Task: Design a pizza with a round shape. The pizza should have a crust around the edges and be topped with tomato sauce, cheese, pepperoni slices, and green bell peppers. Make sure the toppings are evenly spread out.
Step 146:
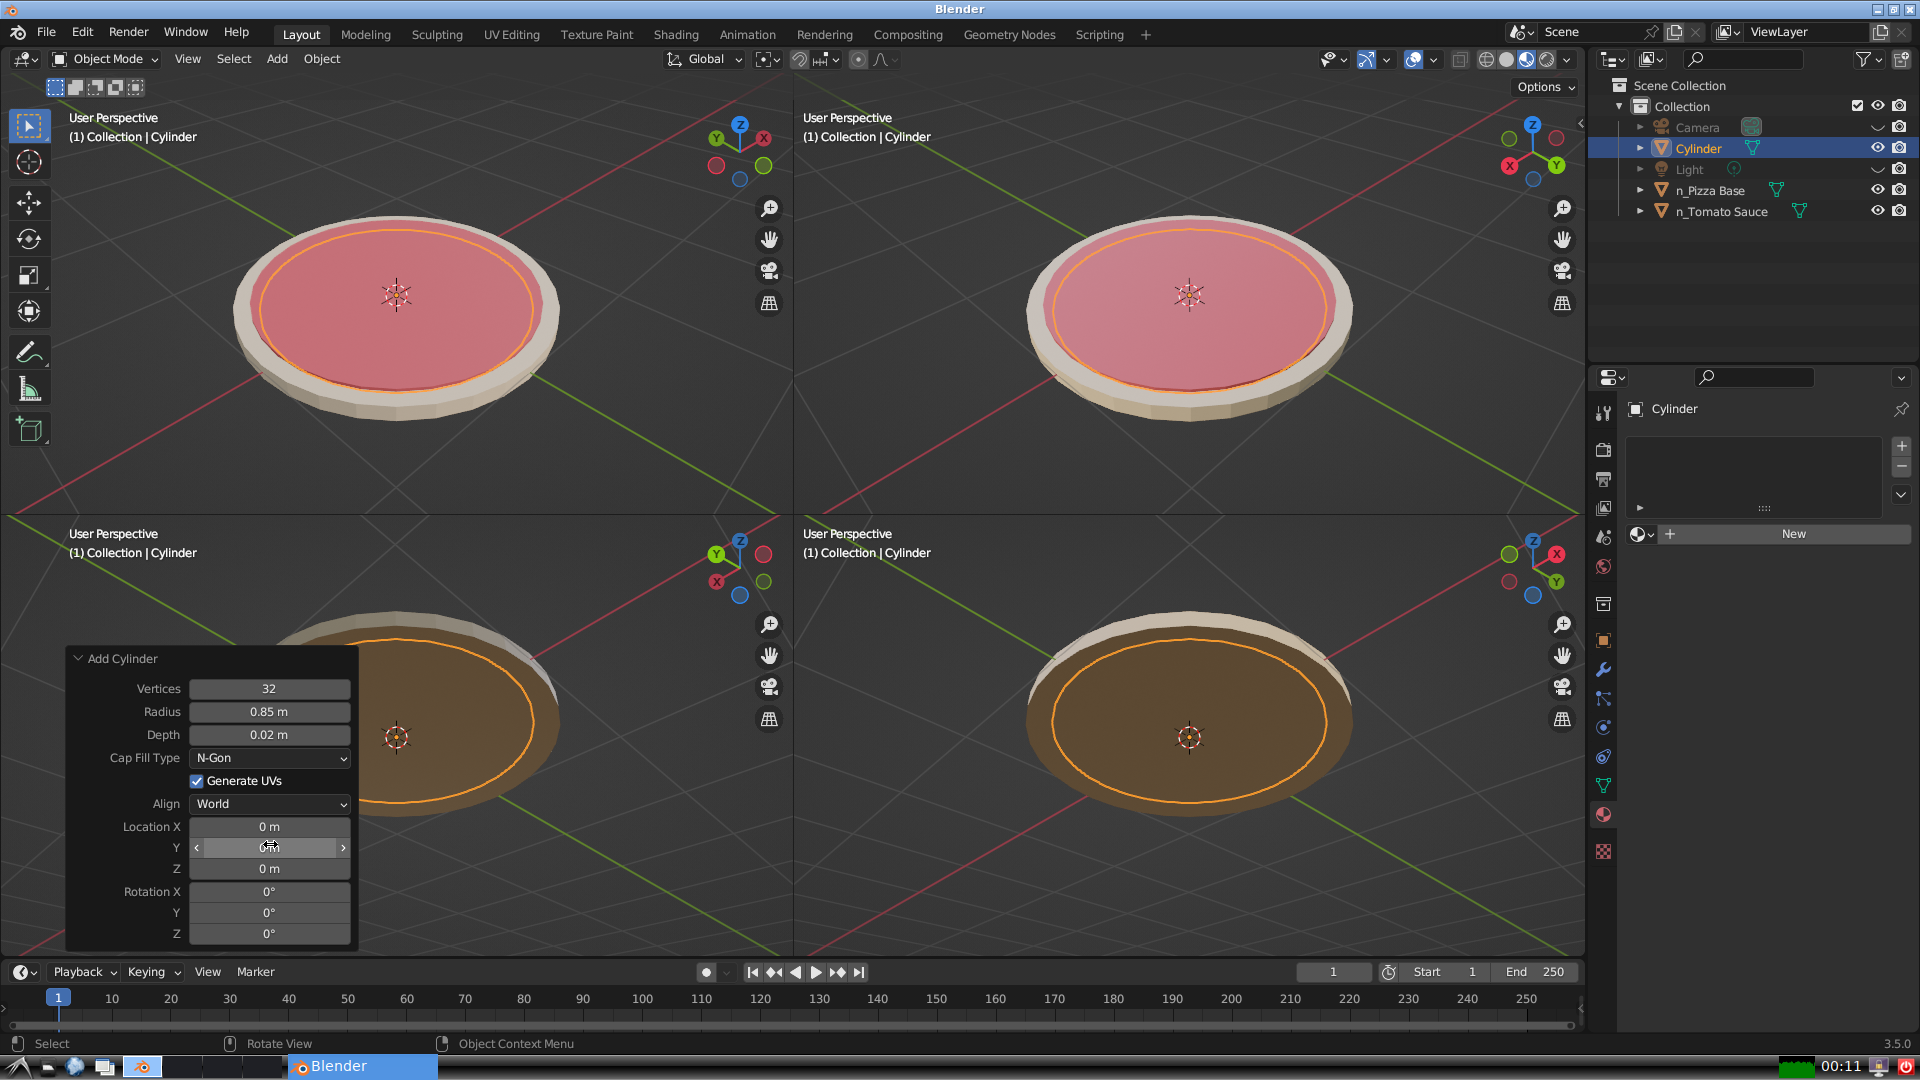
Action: click: no